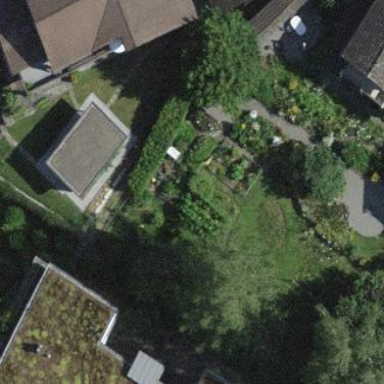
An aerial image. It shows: Plant nursery.